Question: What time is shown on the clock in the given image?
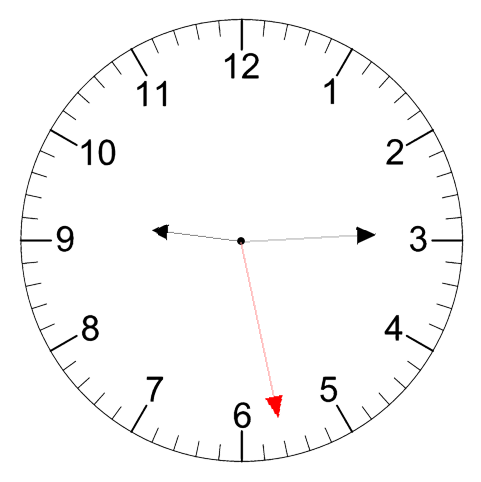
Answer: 09:14:28